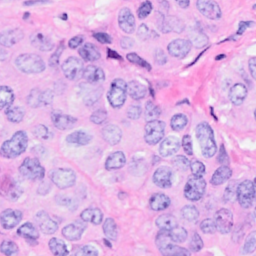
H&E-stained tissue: Breast